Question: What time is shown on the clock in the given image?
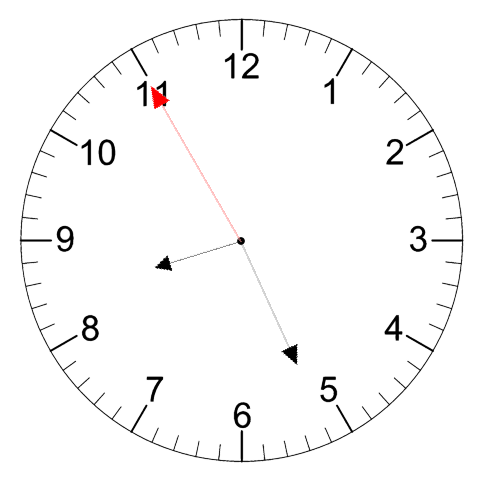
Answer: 08:25:55